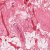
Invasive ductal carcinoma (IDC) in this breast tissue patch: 0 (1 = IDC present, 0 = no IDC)